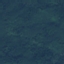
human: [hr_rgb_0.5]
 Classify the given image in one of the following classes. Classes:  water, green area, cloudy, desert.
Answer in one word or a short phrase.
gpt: green area